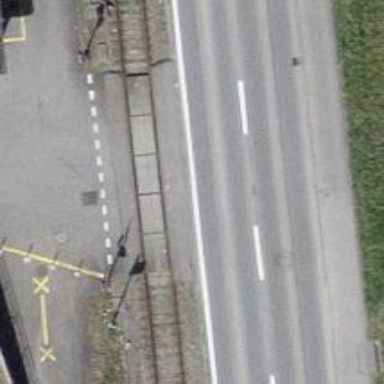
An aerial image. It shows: Railway level crossing.